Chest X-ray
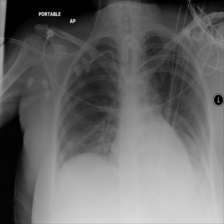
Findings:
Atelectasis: negative
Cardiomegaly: negative
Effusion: negative
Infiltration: negative
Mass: negative
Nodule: negative
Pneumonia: negative
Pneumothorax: negative
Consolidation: negative
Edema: negative
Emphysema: negative
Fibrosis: negative
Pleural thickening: negative
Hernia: negative